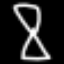
Label: hourglass